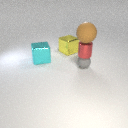
small red metal cylinder above small gray rubber sphere